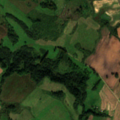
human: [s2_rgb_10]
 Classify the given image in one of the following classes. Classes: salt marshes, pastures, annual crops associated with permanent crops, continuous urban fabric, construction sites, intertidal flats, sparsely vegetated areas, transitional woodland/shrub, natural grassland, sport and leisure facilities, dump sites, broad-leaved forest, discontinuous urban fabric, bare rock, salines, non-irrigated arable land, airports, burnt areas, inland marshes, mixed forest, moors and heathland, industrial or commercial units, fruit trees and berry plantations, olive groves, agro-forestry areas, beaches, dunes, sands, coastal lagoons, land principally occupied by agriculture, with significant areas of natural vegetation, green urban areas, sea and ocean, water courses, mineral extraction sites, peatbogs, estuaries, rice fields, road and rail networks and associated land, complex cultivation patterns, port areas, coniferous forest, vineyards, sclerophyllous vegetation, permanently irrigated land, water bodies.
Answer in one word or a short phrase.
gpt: non-irrigated arable land, complex cultivation patterns, land principally occupied by agriculture, with significant areas of natural vegetation, broad-leaved forest